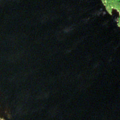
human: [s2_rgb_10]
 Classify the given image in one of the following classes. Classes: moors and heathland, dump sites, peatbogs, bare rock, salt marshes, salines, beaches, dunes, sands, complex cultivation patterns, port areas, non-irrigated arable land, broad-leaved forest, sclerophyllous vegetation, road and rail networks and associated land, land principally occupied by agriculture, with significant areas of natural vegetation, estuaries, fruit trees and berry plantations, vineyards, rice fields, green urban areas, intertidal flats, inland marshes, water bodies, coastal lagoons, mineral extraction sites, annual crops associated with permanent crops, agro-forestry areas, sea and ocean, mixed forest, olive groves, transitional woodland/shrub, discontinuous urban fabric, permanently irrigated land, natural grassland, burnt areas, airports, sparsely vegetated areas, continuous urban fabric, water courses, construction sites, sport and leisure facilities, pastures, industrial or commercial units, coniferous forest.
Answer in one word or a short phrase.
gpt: mixed forest, water bodies